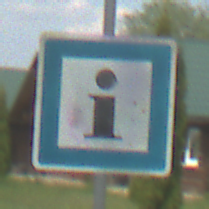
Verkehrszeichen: Informationsstelle
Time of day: MorningAfternoon
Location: Outdoor (Nature)
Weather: PartlyCloudy
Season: NotSpecified
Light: Natural